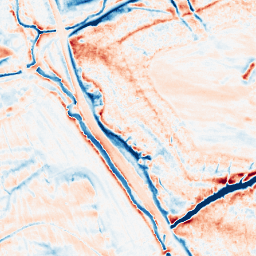
Category: classical
Decomposition family: gaussian_anisotropic
Decomposition parameters: sigma_x: 2
sigma_y: 5
Upsampling method: linear_exact
Upsampling parameters: scale: 8
Upsampling scale: 8